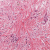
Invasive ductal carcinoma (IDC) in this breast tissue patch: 1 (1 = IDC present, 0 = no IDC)